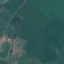
Land use / land cover class: Pasture